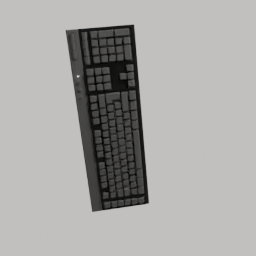
Label: electronics